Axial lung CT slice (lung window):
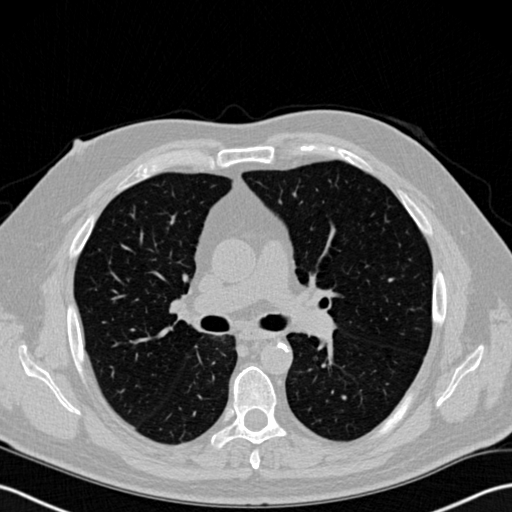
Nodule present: no